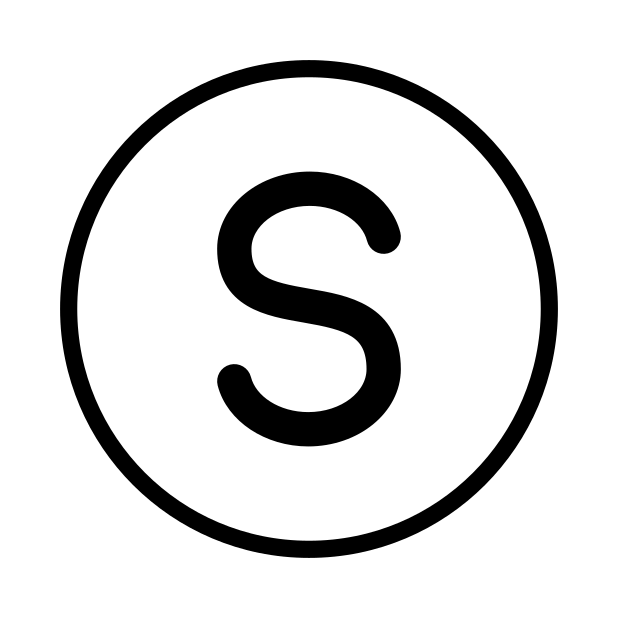
Emoji: 🇸
Name: regional indicator symbol letter s
Unicode: 0x1f1f8